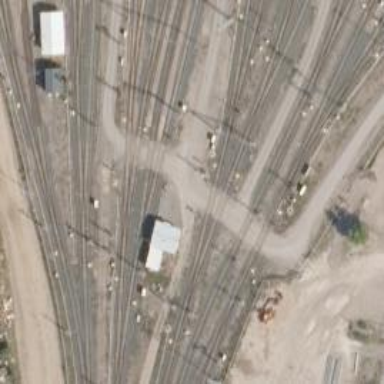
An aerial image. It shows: Level crossing along the railway.